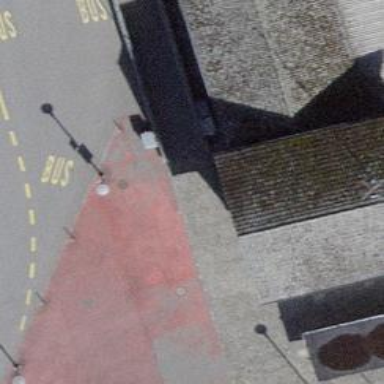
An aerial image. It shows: Train station with tile roof.